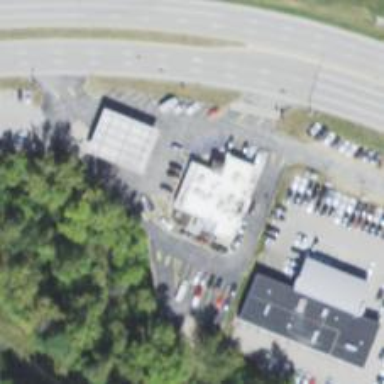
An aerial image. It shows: Convenience shop.